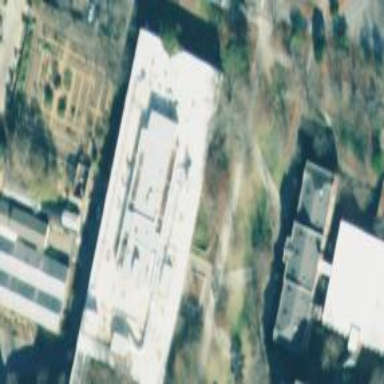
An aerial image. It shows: University building with flat roof.